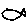
Label: fish